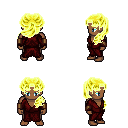
a pixel art fantasy rpg character, male body template, human, dark skin, red robe, white pants, gold princess hairstyle, leather bracers, four views (front, back, left, right), 2x2 character sprite sheet, small pixel art, hard edges, no anti-aliasing